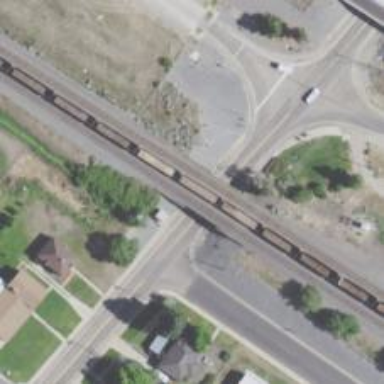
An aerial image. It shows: Railway bridge over siding rail track.